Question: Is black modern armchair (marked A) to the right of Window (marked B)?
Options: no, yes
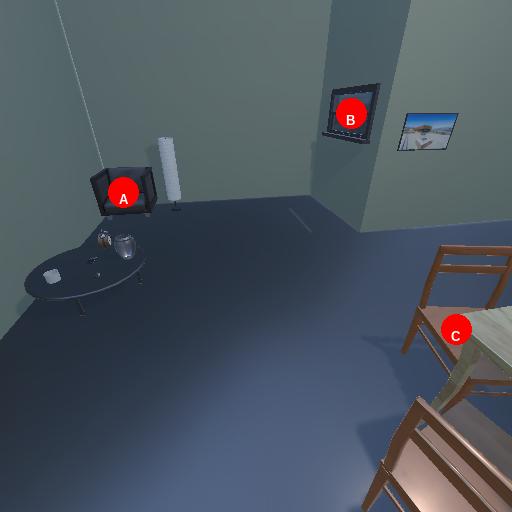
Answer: no